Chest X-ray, AP view. Patient: 18 years old, sex F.
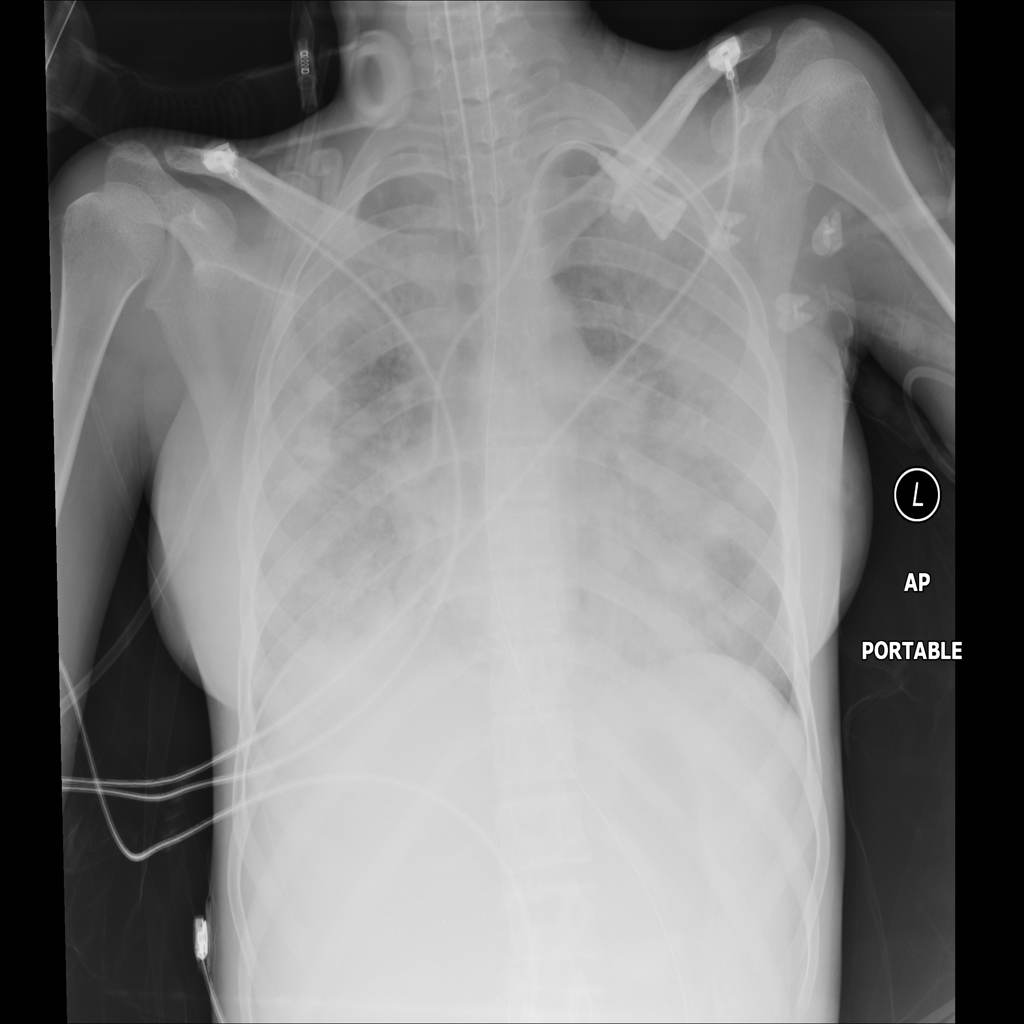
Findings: Edema, Infiltration